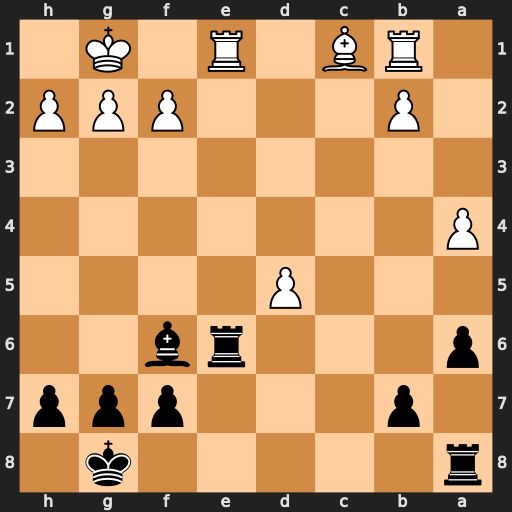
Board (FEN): r5k1/1p3ppp/p3rb2/3P4/P7/8/1P3PPP/1RB1R1K1
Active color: b
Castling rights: -
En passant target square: -
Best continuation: Rxe1#